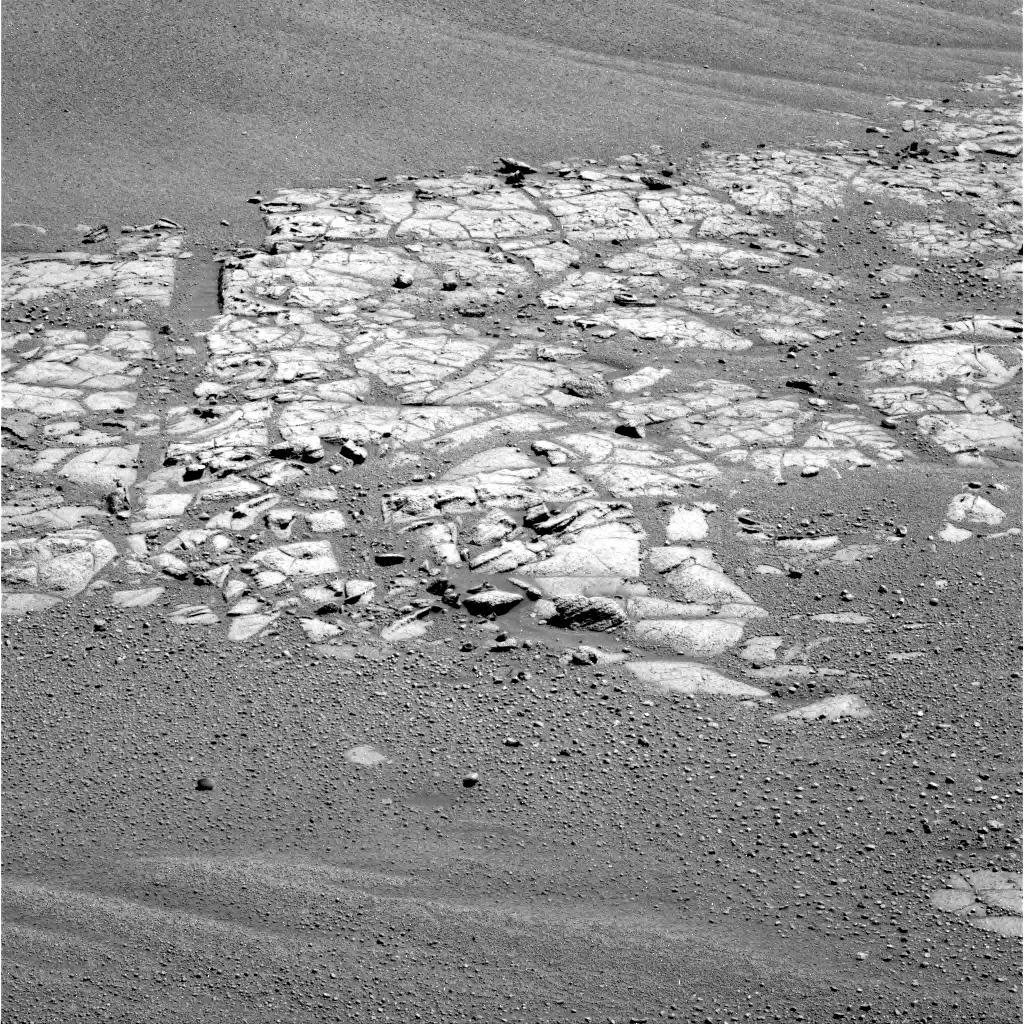
Terrain classes present: Bedrock, Gravel / Sand / Soil, Rock, Shadow